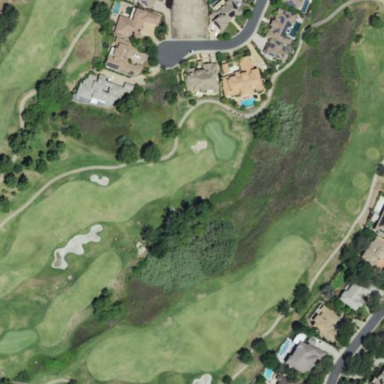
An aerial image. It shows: Rough area on grassy golf course.